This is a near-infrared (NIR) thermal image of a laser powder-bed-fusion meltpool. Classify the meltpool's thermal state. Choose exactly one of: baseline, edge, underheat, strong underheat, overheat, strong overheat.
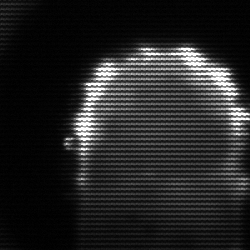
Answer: baseline